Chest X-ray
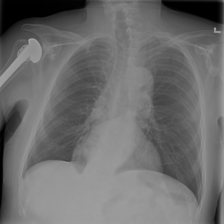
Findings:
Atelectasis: negative
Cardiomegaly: negative
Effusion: negative
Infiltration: positive
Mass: negative
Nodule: negative
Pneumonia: negative
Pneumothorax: negative
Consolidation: negative
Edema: negative
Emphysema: negative
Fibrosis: negative
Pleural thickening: negative
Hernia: negative